Question: Similar question: <URL>
I have a column in a csv file that has a name of '0.000'. How do I select it with a 'oledb' select statement? Currently I have:
'''
StringBuilder sbSelectItems = new StringBuilder();
sbSelectItems.Append("location_c, ");
sbSelectItems.Append("impb_, ");
sbSelectItems.Append("order_id, ");
sbSelectItems.Append(" '0.000' as shipCost, ");
sbSelectItems.Append("transmitta, ");
sbSelectItems.Append("piecelb ");
string sSelectStatement = "SELECT " + sbSelectItems.ToString() + " FROM [" + sFileName + "]";
'''
but I get an error that '''' is not a valid column. I've tried the '[0.000]', ''0.000'', '"0.000"' and what I have currently and I get the literal values or an error thrown for an invalid column. The file is auto generated through a program I don't have access to so I can't change the column name.
---
Trying the example from the first answer I got an error that said 'No value given for one or more required parameters.' So I was confused and did a 'SELECT * FROM...' and the column name, when I did that the column name, was 'tr110308#csv.01'. I tried to select the value then doing 'tr110308csv#csv.01' but I was not able to.
Also using '0#000' didn't work...
'#62' is the column I want.

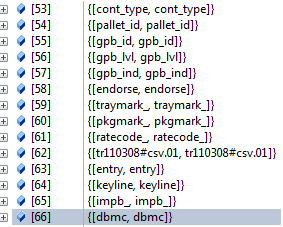
Answer: Try changing your column name in your "select" statement to "0#000". Here is a sample which attempts to reproduce and then fix your issue.
Given a CSV file with the following content:
'''
Foo,Bar,100.0,200
Alpha,Happy,8,5
Beta,Sad,19,2
'''
A Select statement of the form
'''
"Select Foo, '100.0' From "
'''
Receives an with the message...
> '' is not a valid name. Make sure that it does not include invalid characters or and that it is not too long.
..which matches the error you received (or, I assume it does, you abbreviated and altered the message).
Changing the select to "100#0" was able to sidestep the issue.
Full repro code:
'''
string fileName = "C:\Temp\test.csv";
string connectionString = string.Format("Provider=Microsoft.ACE.OLEDB.12.0;Data Source={0};Extended Properties="TEXT;HDR=YES;FMT=Delimited";", Path.GetDirectoryName(fileName));
using (var connection = new System.Data.OleDb.OleDbConnection(connectionString))
{
string sql = "Select Foo, '100#0' From " + Path.GetFileName(fileName);
using (var adapter = new System.Data.OleDb.OleDbDataAdapter(sql, connection))
{
var table = new DataTable();
var result = adapter.Fill(table);
table.Dump(); // LinqPad method to display result for verification
}
}
'''
You'll note the column name in the output matches the select statement (although you may still alias it, as your original SQL attempts to do). Indeed, the method of discovery here was to simply perform a "Select * From ..." and inspect the output. I found no source material beforehand, so interesting question!

---
With your update, the same approach is applicable. The name "tr110308csv#csv.01" is not legal for the select statement, but the name "tr110308csv#csv#01" is. Renaming the column (to match yours) in the test file and then using the version in the code produces the desired output, and I recommend you attempt it in your code, as well.